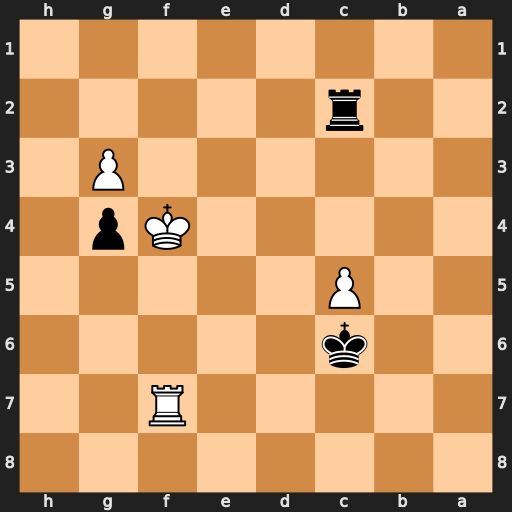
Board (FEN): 8/5R2/2k5/2P5/5Kp1/6P1/2r5/8
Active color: b
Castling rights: -
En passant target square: -
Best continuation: Rf2+ Kxg4 Rxf7